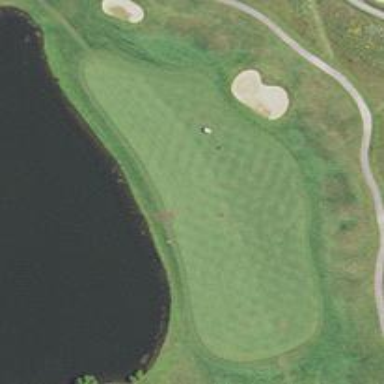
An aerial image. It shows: View of golf hole.